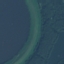
Land use / land cover: River